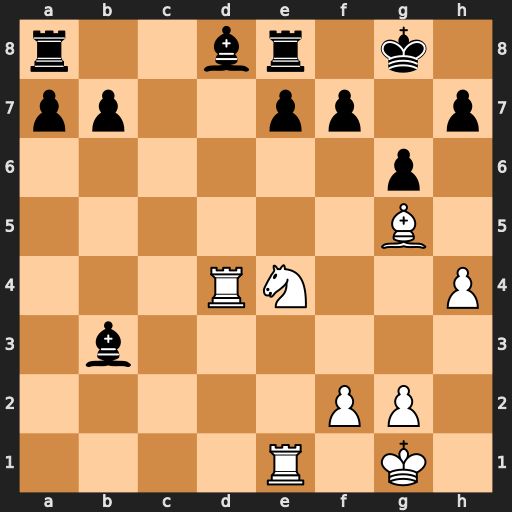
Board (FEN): r2br1k1/pp2pp1p/6p1/6B1/3RN2P/1b6/5PP1/4R1K1
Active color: w
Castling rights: -
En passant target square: -
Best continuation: Nf6+ Kh8 Nxe8